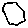
Label: hexagon